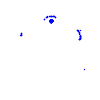
Particle: electron